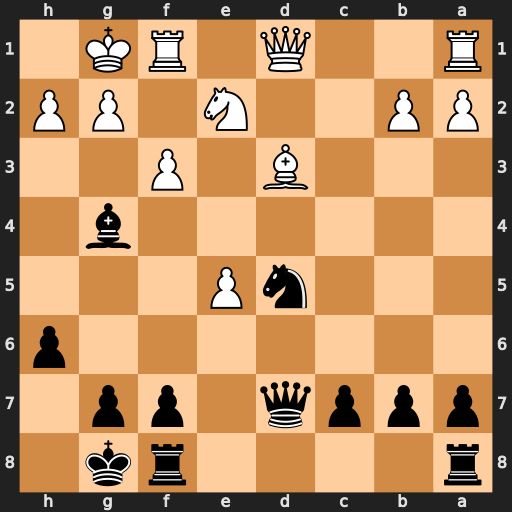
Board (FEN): r4rk1/pppq1pp1/7p/3nP3/6b1/3B1P2/PP2N1PP/R2Q1RK1
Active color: b
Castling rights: -
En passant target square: -
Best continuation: Ne3 Qb3 Nxf1